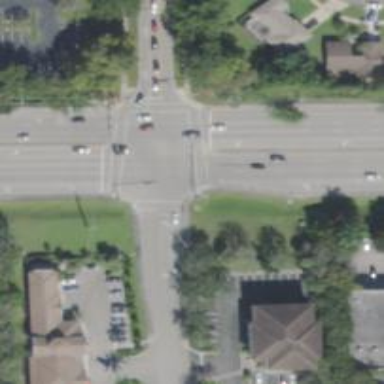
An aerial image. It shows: Uncontrolled crossing on footway.